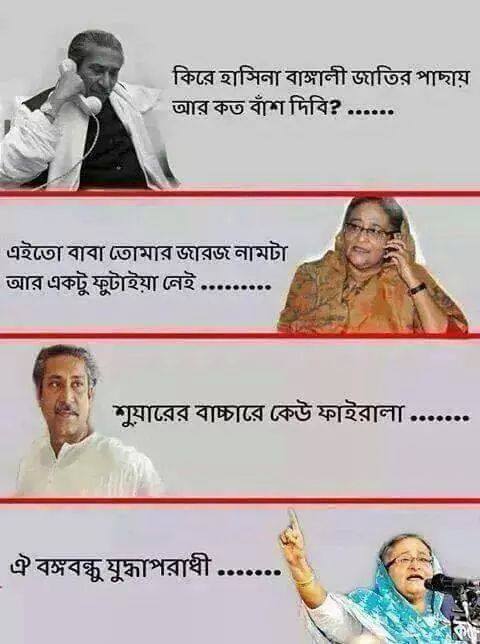
Caption: কিরে হাসিনা বাঙ্গালী জাতির পাছায় আর কত বাঁশ দিবি?... এইতো বাবা তোমার জারজ নামটা আর একটু ফুটাইয়া নেই......... শুয়োরের বাচ্চারে কেউ ফাইরালা ......  ঐ বঙ্গবন্ধু যুদ্ধাপরাধী.........
Label: hate